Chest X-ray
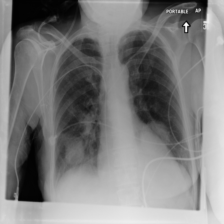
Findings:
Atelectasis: negative
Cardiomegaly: negative
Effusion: negative
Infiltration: negative
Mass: positive
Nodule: negative
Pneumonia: negative
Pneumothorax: negative
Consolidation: negative
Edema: negative
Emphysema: negative
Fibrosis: negative
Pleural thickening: negative
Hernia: negative